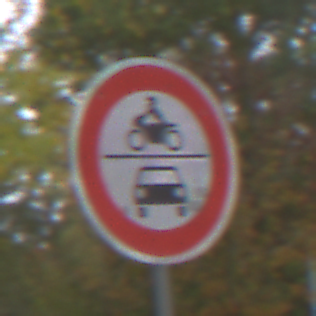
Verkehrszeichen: VerbotKraftfahrzeuge
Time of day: Midday
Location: Outdoor (Nature)
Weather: Overcast
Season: Autumn
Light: Natural